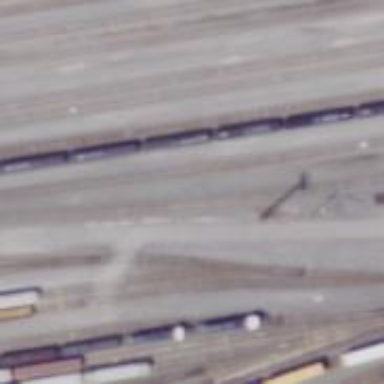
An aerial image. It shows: Railway yard.